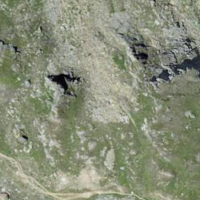
EUNIS habitat code: 48
Species observed at this site:
Rana temporaria